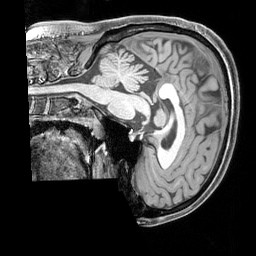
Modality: T1w
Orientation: sagittal
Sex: female
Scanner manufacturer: siemens
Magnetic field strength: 3 T
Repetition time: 2.3 s
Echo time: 0.00226 s